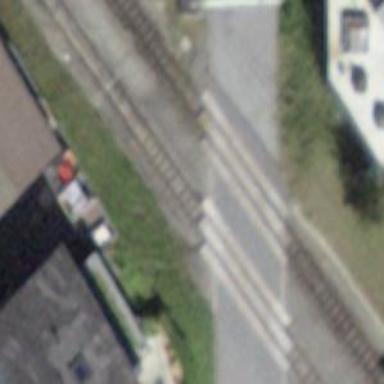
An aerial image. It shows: Level crossing along the railway.